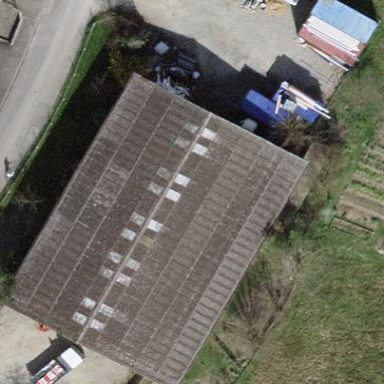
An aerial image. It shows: Farmyard area.